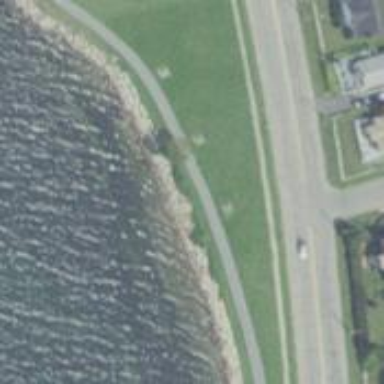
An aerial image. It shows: Breakwater structure.